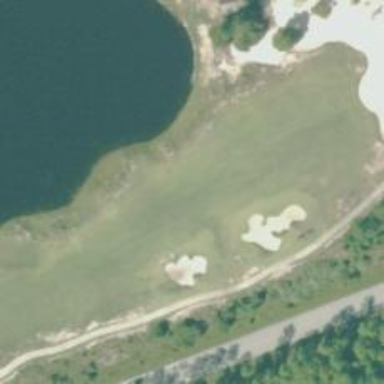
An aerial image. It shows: View of golf hole.